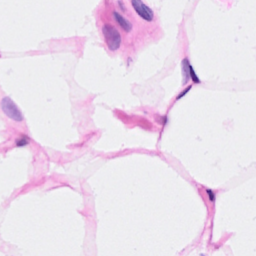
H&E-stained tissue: Breast